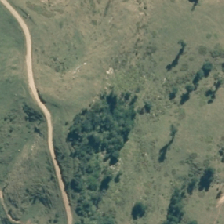
Land cover: broadleaved_indigenous_hardwood